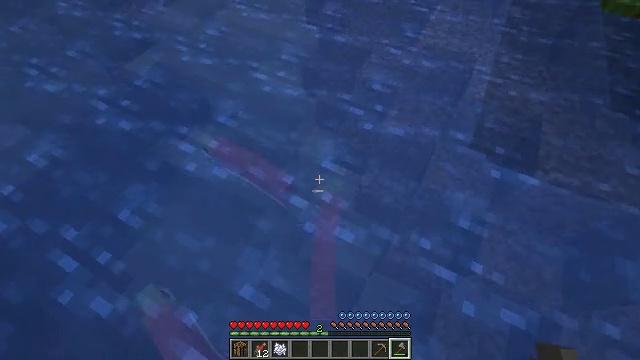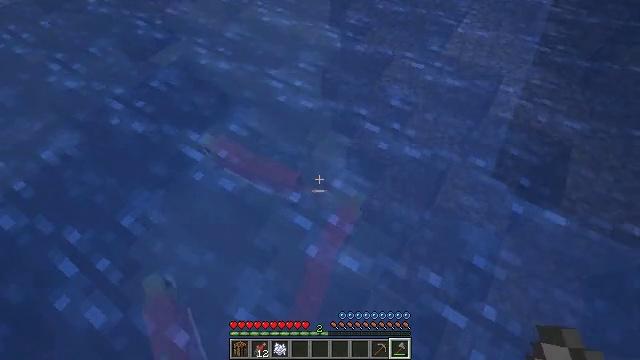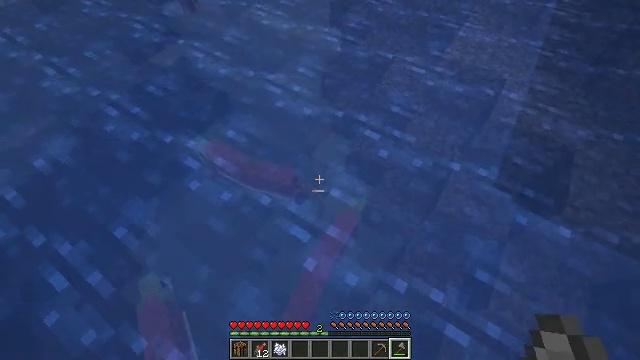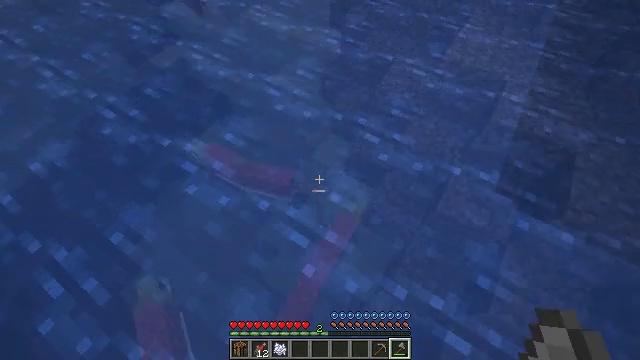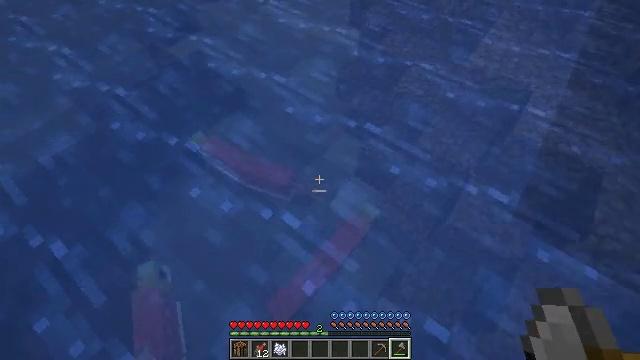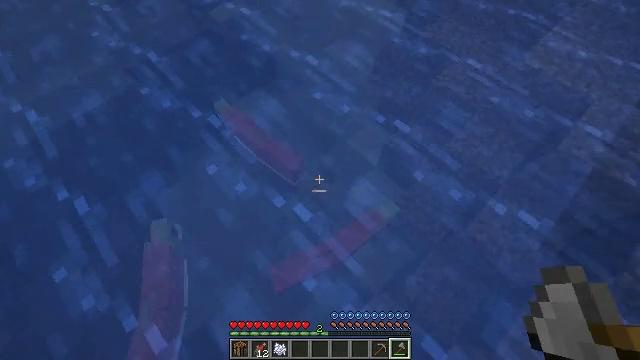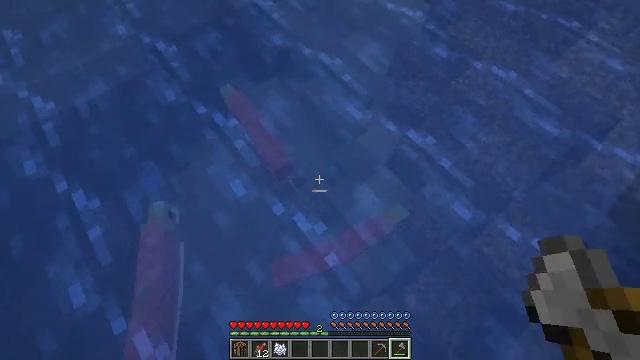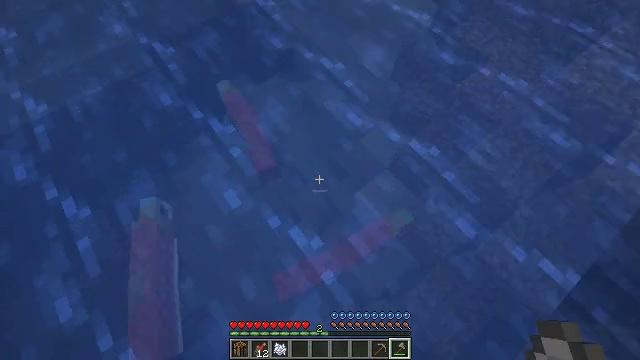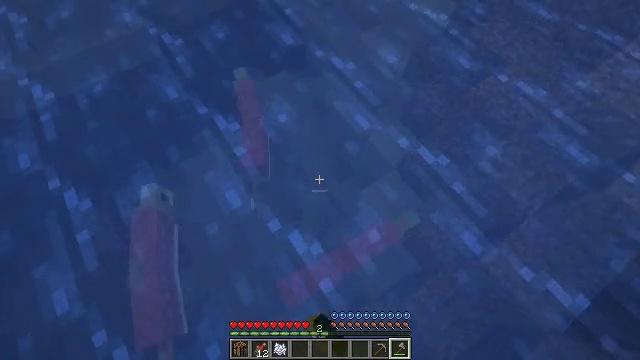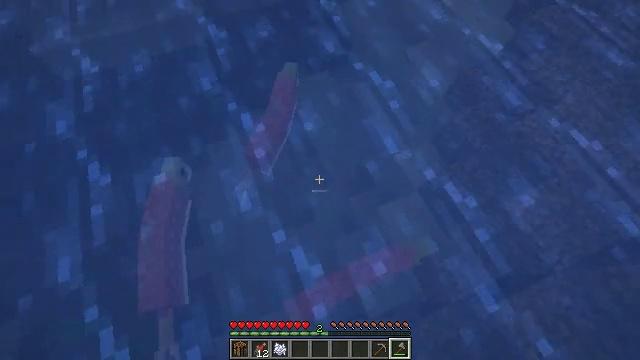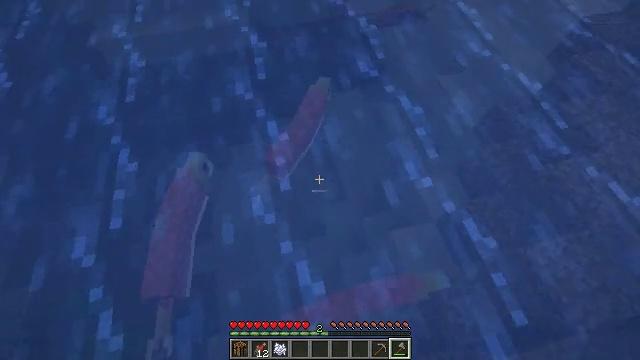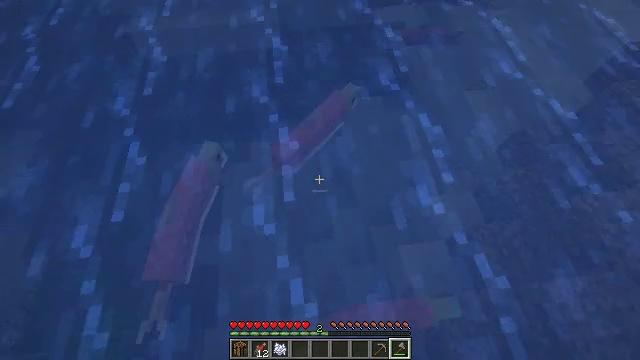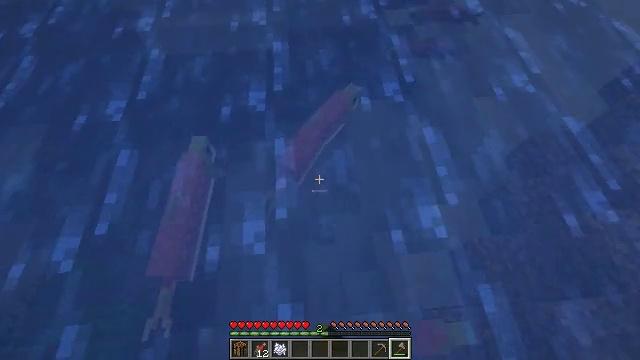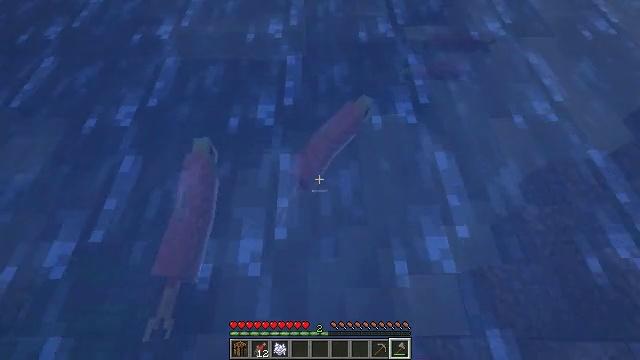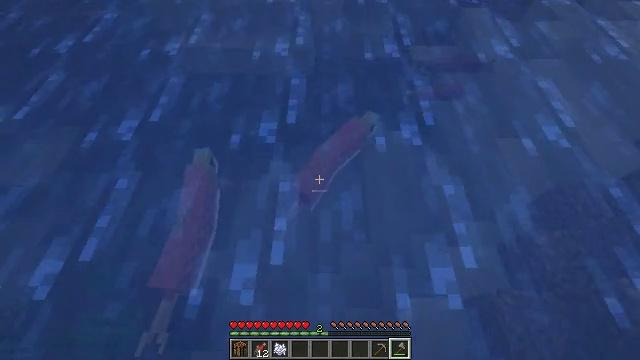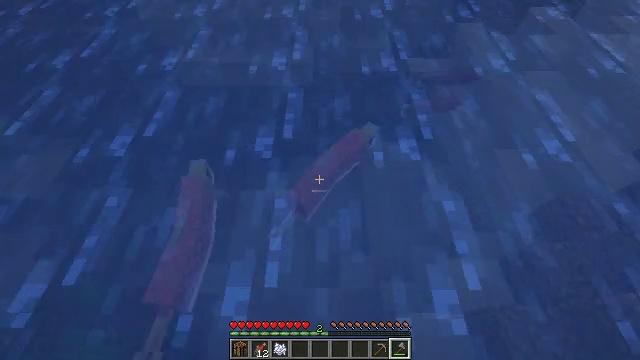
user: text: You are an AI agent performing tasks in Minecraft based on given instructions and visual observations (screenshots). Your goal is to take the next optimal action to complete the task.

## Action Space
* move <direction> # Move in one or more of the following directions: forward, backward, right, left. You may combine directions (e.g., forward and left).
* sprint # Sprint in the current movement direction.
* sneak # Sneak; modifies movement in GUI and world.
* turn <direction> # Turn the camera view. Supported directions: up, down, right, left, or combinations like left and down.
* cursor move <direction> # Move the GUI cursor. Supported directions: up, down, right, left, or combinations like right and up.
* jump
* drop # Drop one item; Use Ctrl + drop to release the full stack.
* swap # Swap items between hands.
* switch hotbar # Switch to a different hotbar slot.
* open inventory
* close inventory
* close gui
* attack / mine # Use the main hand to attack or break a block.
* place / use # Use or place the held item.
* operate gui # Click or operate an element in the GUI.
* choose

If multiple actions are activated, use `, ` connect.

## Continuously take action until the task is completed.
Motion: motion action
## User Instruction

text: Kill the salmon.
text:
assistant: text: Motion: move forward, sprint, turn left, attack / mine
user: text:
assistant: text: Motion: move forward, sprint, attack / mine
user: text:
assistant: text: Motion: move forward, sprint, attack / mine
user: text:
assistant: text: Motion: move forward, sprint, turn left, attack / mine
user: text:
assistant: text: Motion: move forward, sprint, turn left and down, attack / mine
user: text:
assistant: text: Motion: move forward, sprint, turn left and down
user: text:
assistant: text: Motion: move forward, sprint, turn left, attack / mine
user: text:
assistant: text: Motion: move forward, sprint, turn left and down, attack / mine
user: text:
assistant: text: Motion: move forward, sprint, turn left, attack / mine
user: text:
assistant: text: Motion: move forward, sprint, turn left and up
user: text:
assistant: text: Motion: move forward, sprint, turn left, attack / mine
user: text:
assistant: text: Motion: move forward, sprint, turn left, attack / mine
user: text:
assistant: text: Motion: move forward, sprint, turn left and up, attack / mine
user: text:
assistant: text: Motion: move forward, sprint, turn left and up
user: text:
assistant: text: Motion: move forward, sprint, turn up
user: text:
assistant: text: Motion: move forward, sprint, turn right and up
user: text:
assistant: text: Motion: move forward, sprint, turn up
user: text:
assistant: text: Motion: move forward, sprint, turn right and up
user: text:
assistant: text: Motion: move forward, sprint, turn right and up
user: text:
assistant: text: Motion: move forward, sprint
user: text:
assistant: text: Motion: move forward, sprint
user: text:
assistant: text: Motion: move forward, sprint
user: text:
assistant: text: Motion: move forward, sprint, turn right
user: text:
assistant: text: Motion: move forward, sprint, turn right and down
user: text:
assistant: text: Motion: move forward, sprint, turn down
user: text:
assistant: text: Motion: move forward, sprint, turn right and down
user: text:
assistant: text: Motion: move forward, sprint, turn right and down
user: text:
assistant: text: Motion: move forward, sprint, turn right, attack / mine
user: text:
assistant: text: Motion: move forward, sprint, attack / mine
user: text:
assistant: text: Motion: move forward, sprint, attack / mine